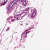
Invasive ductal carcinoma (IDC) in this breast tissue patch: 0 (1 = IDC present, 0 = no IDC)